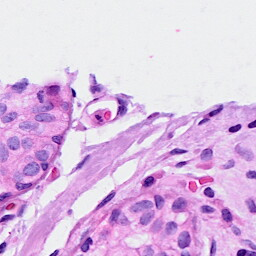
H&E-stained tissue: Breast